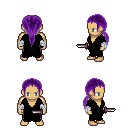
a pixel art fantasy rpg character, male body template, human, tanned skin, gray robe, metal pants, purple ponytail hairstyle, white cloth bandages, dagger, four views (front, back, left, right), 2x2 character sprite sheet, small pixel art, hard edges, no anti-aliasing